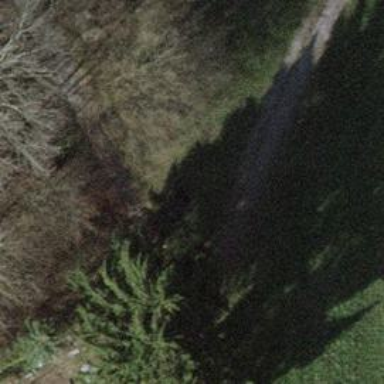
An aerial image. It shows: Brown bench in the vicinity.